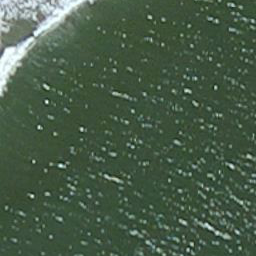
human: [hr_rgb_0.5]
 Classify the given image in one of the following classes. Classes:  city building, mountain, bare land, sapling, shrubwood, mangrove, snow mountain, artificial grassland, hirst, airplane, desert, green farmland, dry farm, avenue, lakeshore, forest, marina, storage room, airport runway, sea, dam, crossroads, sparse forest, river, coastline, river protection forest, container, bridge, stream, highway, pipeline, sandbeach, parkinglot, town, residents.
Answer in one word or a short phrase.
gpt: sea